Question: I am trying to create a homescreen widget using the 3.1 SDK. I followed the <URL> tutorial. and changed the 'StackView' to 'ListView'.
I want to add an image and text to each row in my list, and these are loaded at runtime.
I use this code in my 'WidgetProvider.java' class
'''
public RemoteViews getViewAt(int position) {
Bitmap bitmap = ((BitmapDrawable)mWidgetItems.get(position).getImage());
RemoteViews image = new RemoteViews(mContext.getPackageName(), R.layout.widget_item);
image.setImageViewBitmap(R.id.widget_image, bitmap );
RemoteViews text = new RemoteViews(mContext.getPackageName(), R.layout.widget_item);
text.setTextViewText(R.id.widget_text, mWidgetItems.get(position).getText());
RemoteViews layout = new RemoteViews(mContext.getPackageName(), R.layout.widget_item);
Bundle extras = new Bundle();
extras.putInt(StackWidgetProvider.EXTRA_ITEM, position);
Intent fillInIntent = new Intent();
fillInIntent.putExtras(extras);
layout.setOnClickFillInIntent(R.id.widget_item, fillInIntent);
return layout;
}
'''
All of this works correctly when I use 'StackView', but changing to 'ListView' messes up everything. The result is this

Only one view can be returned. So, if I add the following code, this problem occurs, if I don't add it, then the content of the list is empty.
'''
layout.addView(R.id.widget_item, image);
layout.addView(R.id.widget_item, text);
'''
How else do I add multple views to a widget?
Why does this work for StackView but not ListView?
and how do I rectify this?
Any help is greatly appreciated.
widget_item.xml
'''
<?xml version="1.0" encoding="utf-8"?>
<LinearLayout xmlns:android="http://schemas.android.com/apk/res/android"
android:id="@+id/widget_item"
android:layout_width="wrap_content"
android:layout_height="wrap_content"
android:orientation="horizontal"
android:gravity="center_vertical">
<ImageView
android:id="@+id/widget_image"
android:layout_width="fill_parent"
android:layout_height="wrap_content"
android:padding="10dp"/>
<TextView
android:id="@+id/widget_text"
android:layout_width="fill_parent"
android:layout_height="wrap_content"
android:padding="20dp"
android:layout_weight="1"
android:textColor="#000000"/>
</LinearLayout>
'''
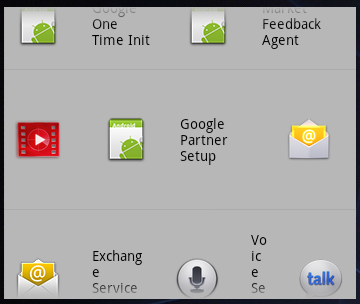
Answer: You rectify this by inflating the right layout from the outset. 'R.layout.widget_image' should already have whatever stuff you have in 'R.layout.widget_image' and 'R.layout.widget_item'.
This will be:
- - - -
And, as an extra bonus, it should work for any supported 'AdapterView'-based app widget.